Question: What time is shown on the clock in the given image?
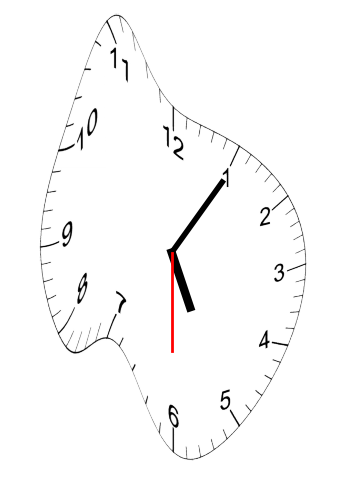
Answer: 05:05:30